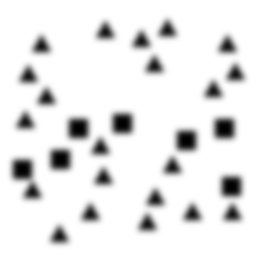
Squares: 7
Triangles: 21
Stars: 0
Total shapes: 28